Field crop: maize
Growth stage: 2
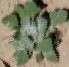
Species: chenopodium